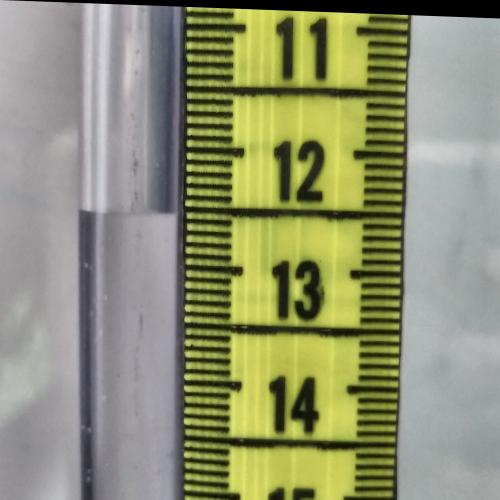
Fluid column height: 12.6 cm